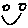
Label: smiley face